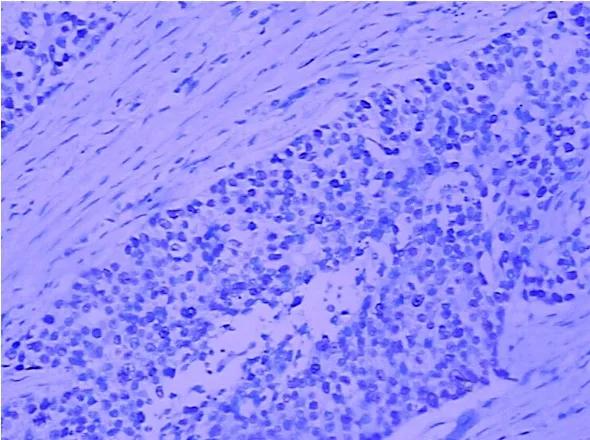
Ki-67 proliferation index, ~50%. (Hematoxylin and eosin staining; magnification, x200).
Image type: pathology (h&e)